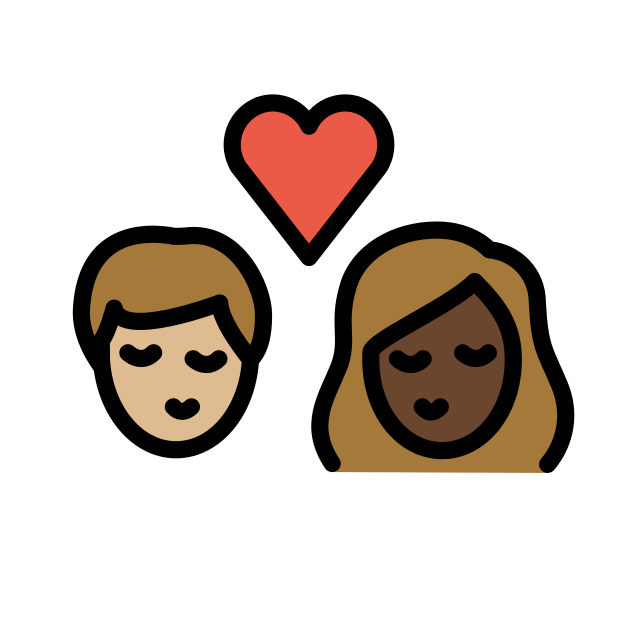
kiss: woman, man, medium-light skin tone, dark skin tone